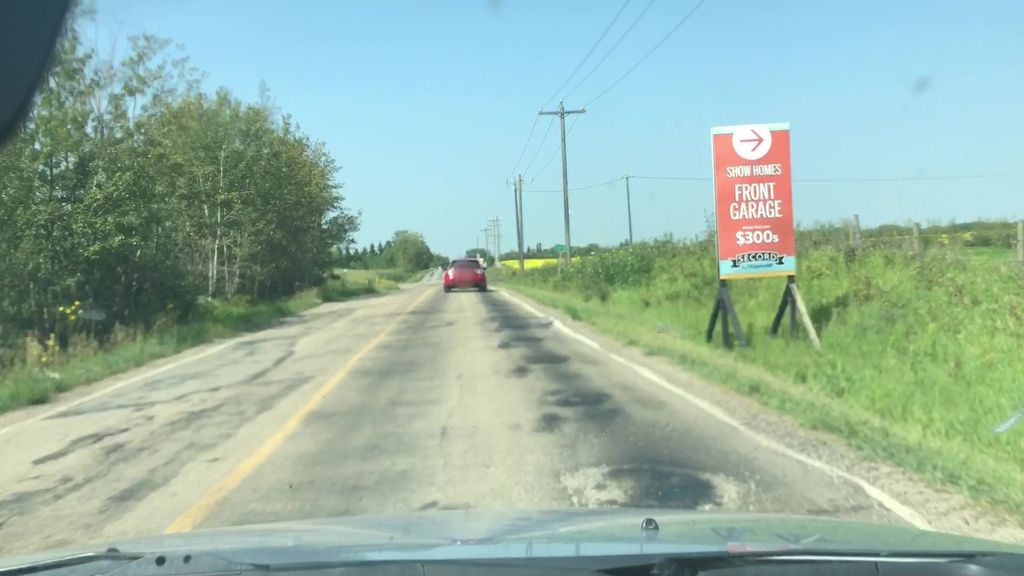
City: edmonton